Question: When it starts loading page, I see this image before it renders content for just a moment.
How can I fix this?
what do I need to check?
I'm using twitter-bootstrap.
There are navi, well, and fluid.

'''
body {
min-width: 350px;
padding-top: 50px;
padding-bottom: 50px;
padding-left: 20px;
padding-right: 20px;
background-color: rgb(49, 57, 68);
background-image: linear-gradient(to bottom, rgb(49, 57, 68), rgb(32, 37, 44));
}
'''
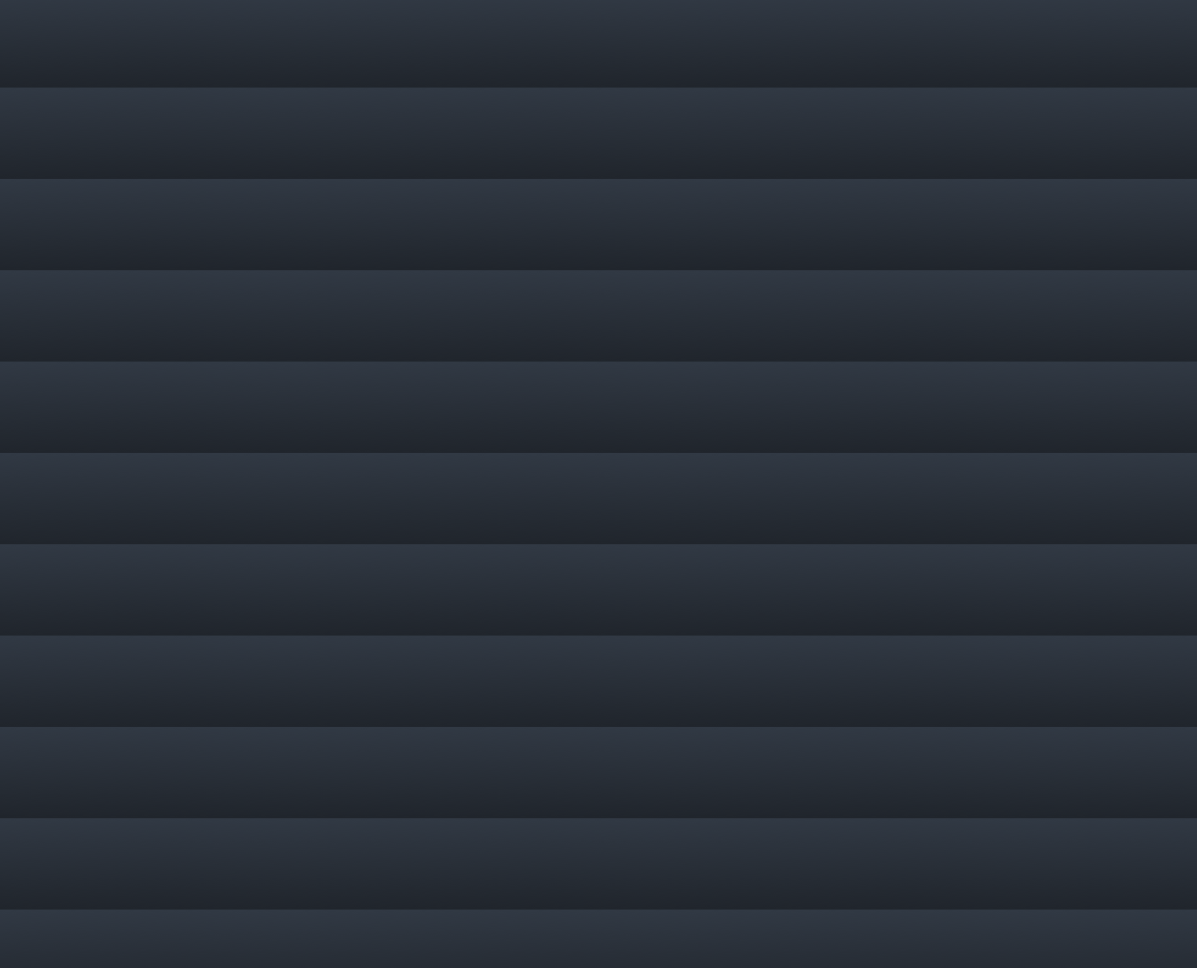
Answer: Add:
'''
background-repeat: no-repeat;
'''
Gradients act like background images, and by default repeat is on.
PS: the styles you have there are better suited on your navi element, not the body